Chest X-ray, PA view. Patient: 54 years old, sex F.
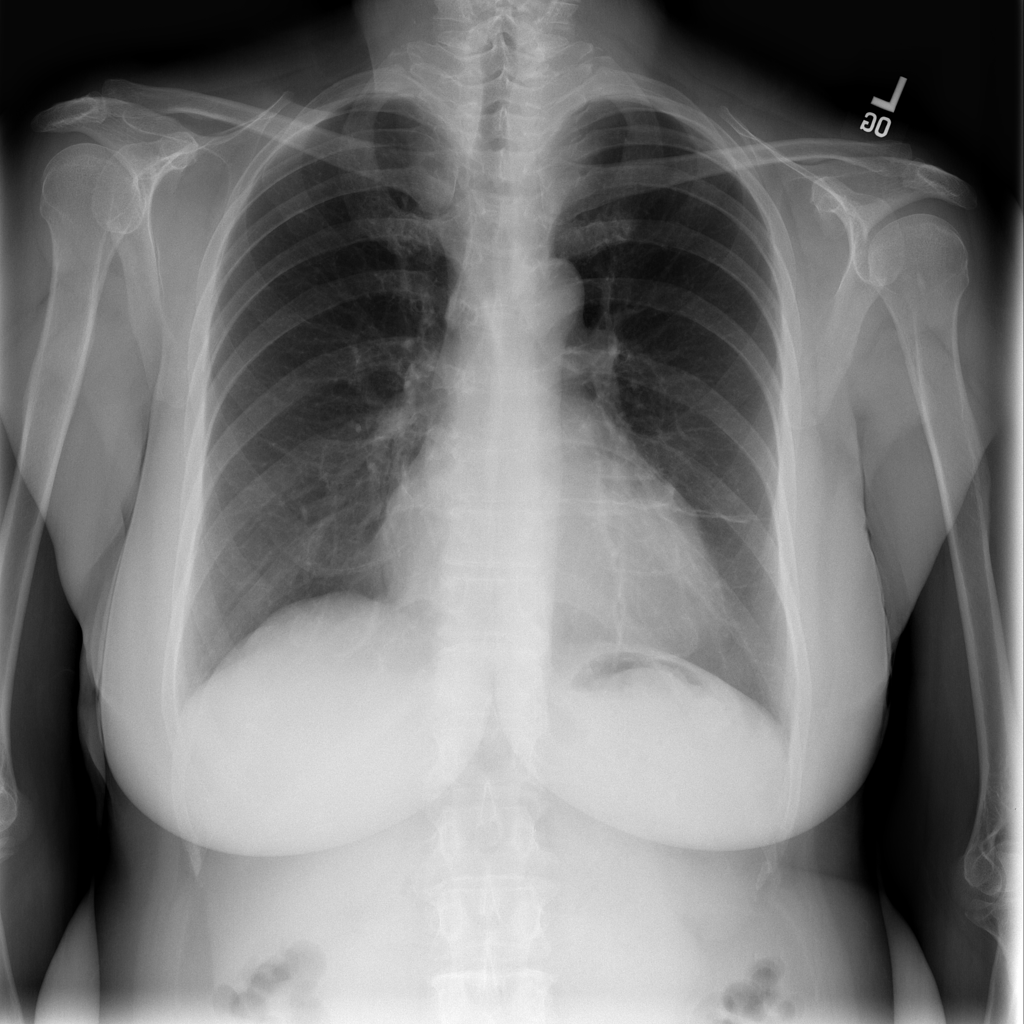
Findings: Atelectasis, Cardiomegaly, Effusion, Pleural_Thickening